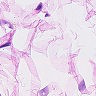
Metastatic tissue present: no